Interaction volume radius: 10 \u00c5
Interaction volume height: 15 \u00c5
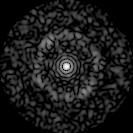
Disorder parameter: 0.8327